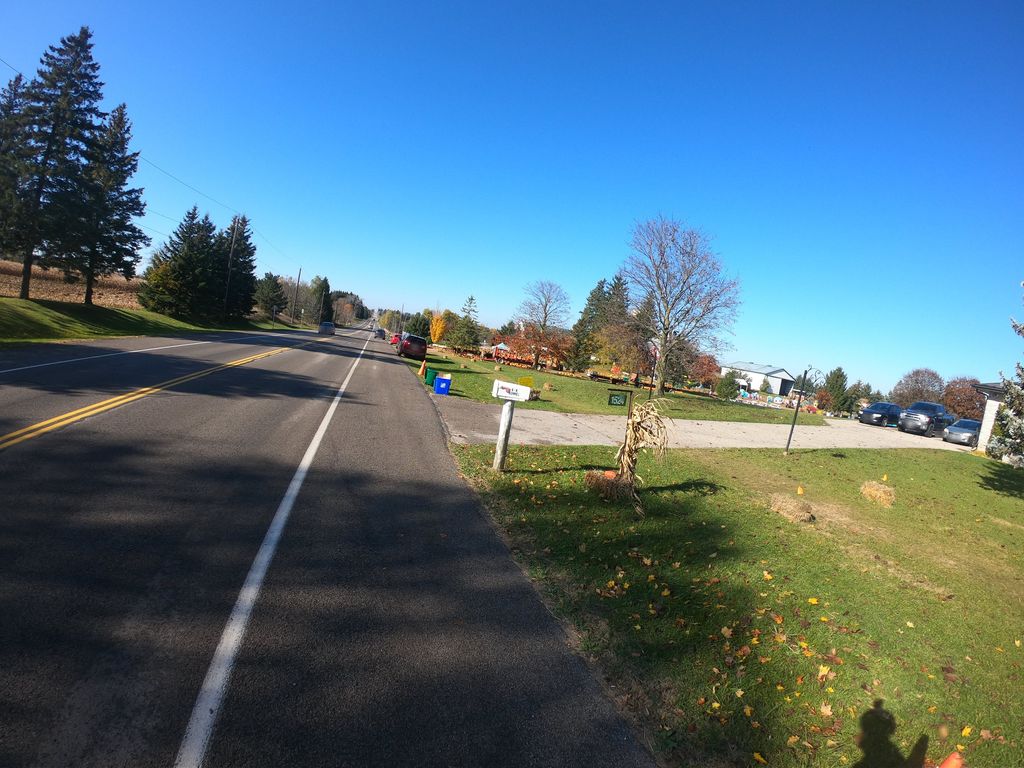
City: kitchener-waterloo